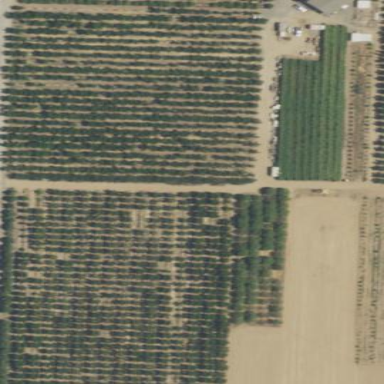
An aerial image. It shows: Orange orchard with beautiful orange trees.